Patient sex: F
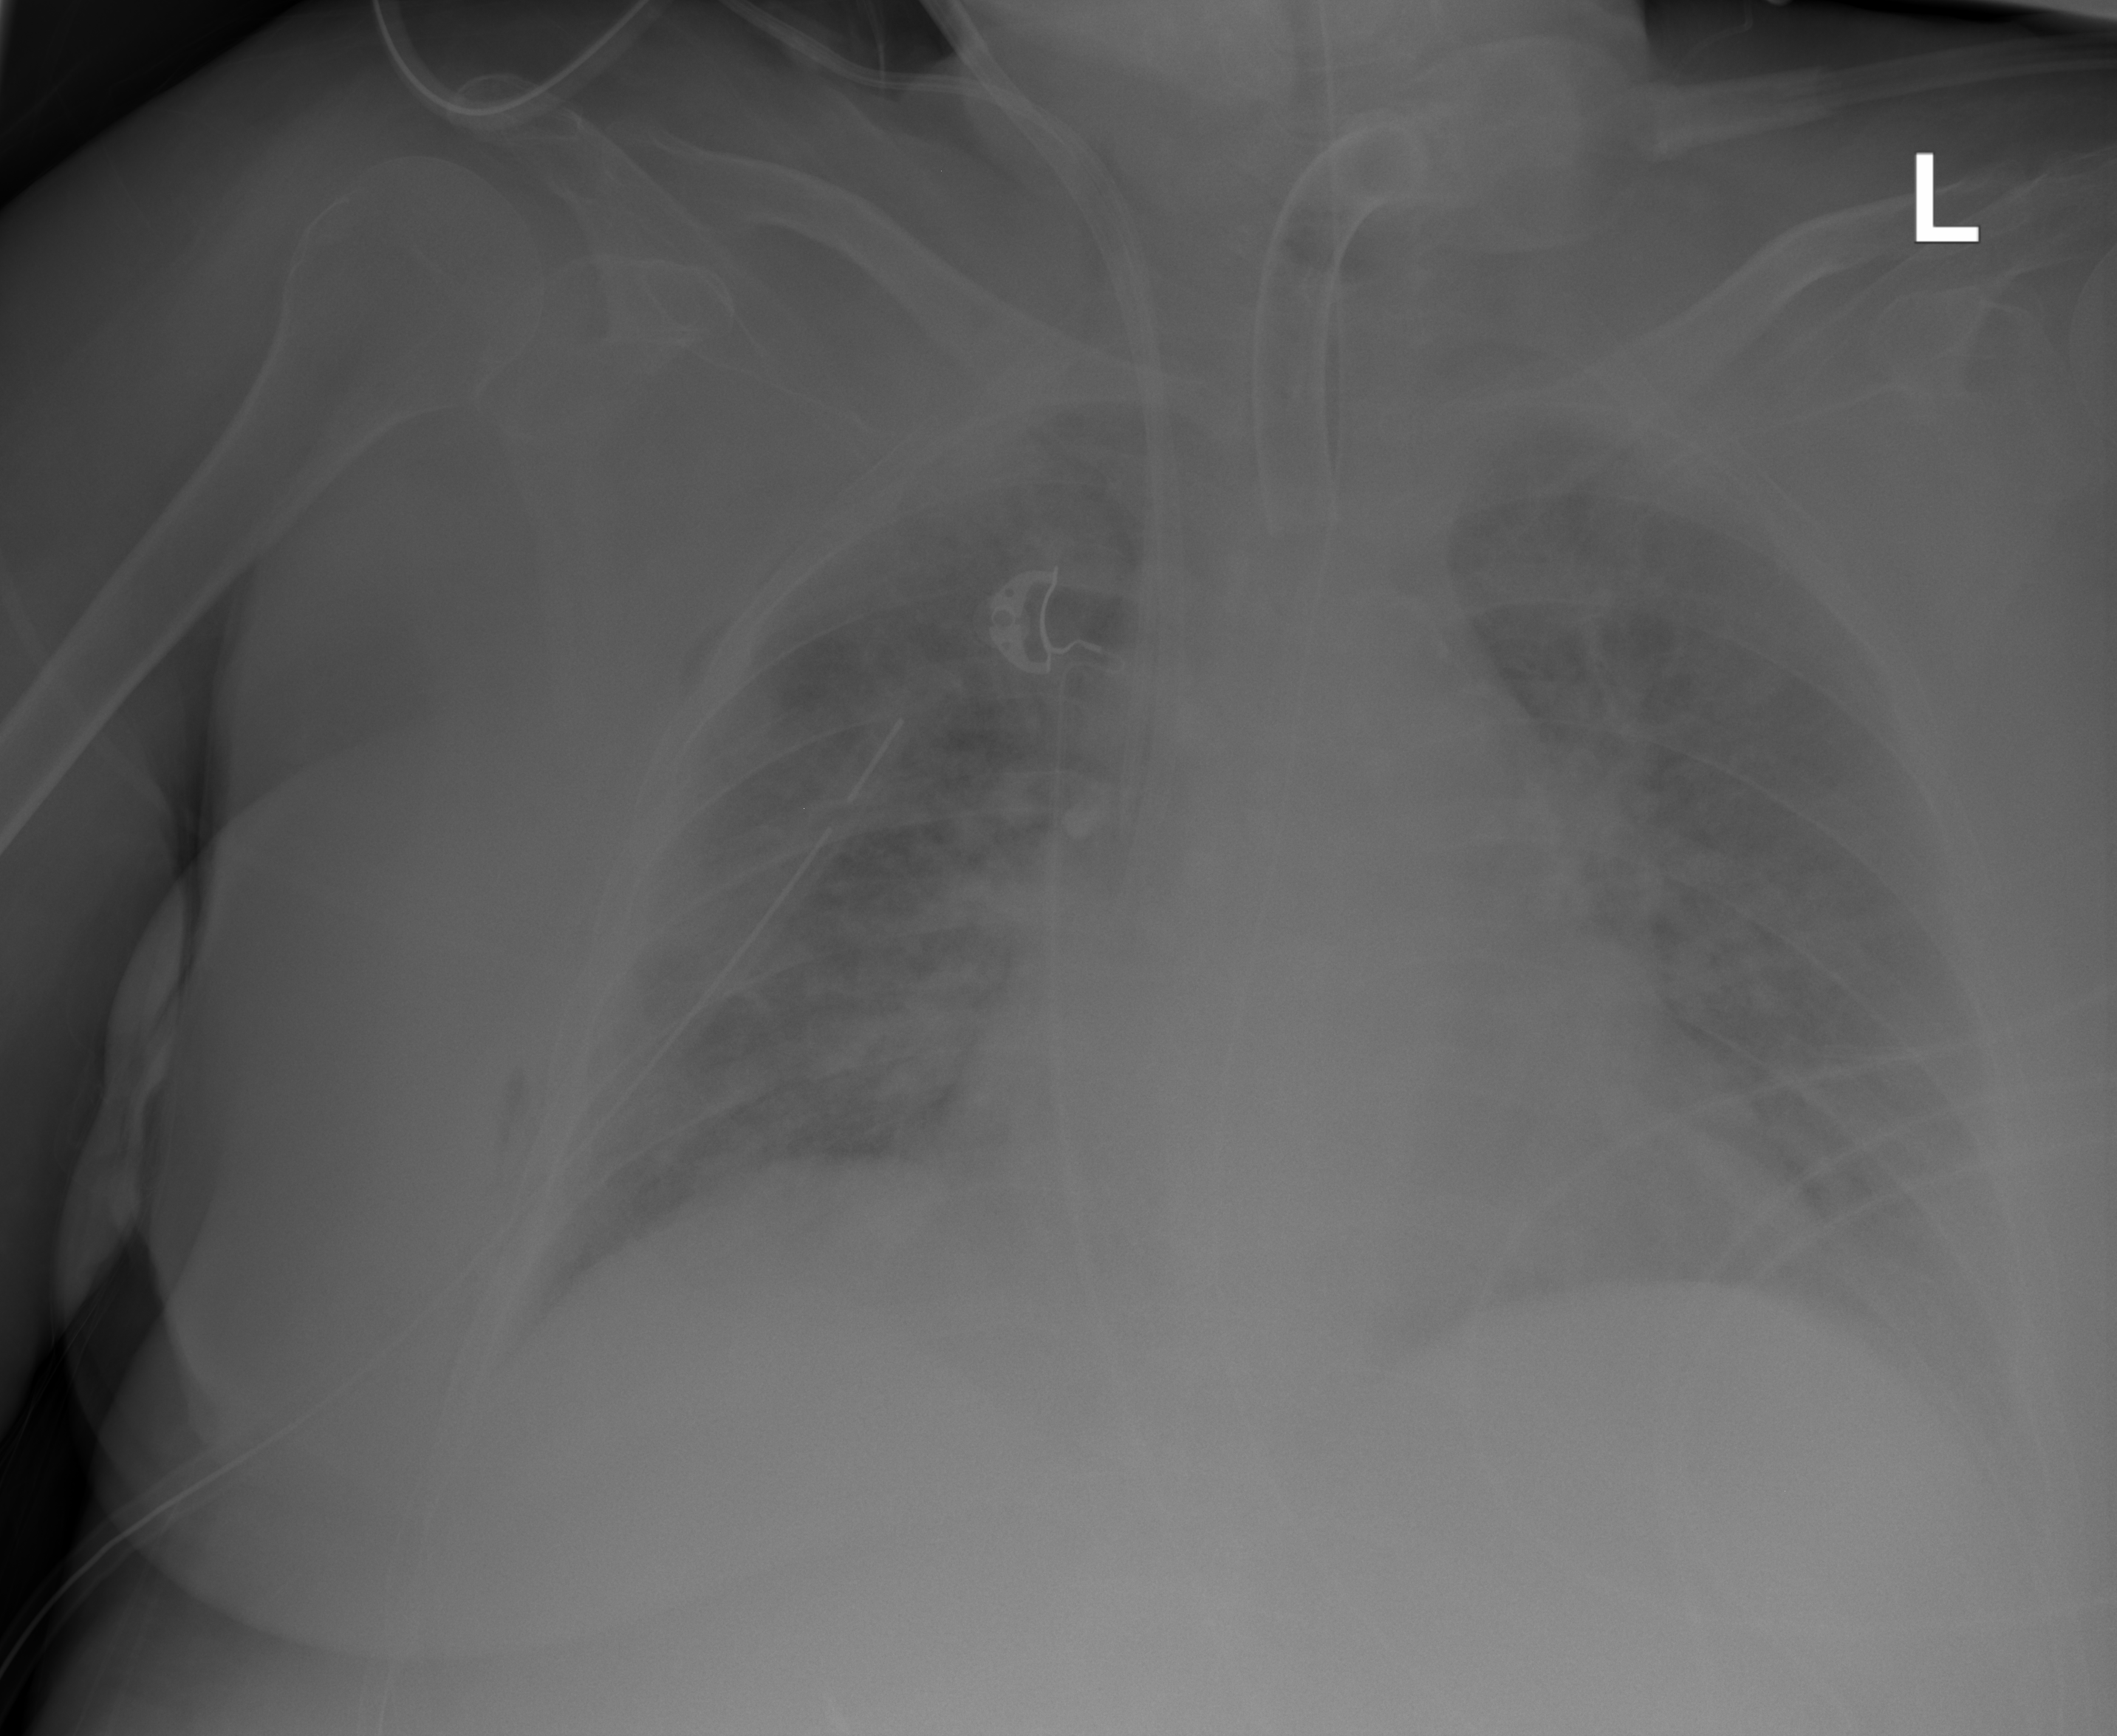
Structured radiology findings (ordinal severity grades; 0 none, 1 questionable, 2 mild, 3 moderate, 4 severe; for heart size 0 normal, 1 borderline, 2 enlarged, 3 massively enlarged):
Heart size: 2
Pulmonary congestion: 3
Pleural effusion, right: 2
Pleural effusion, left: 2
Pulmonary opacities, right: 2
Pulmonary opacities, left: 2
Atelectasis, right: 2
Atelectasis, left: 2